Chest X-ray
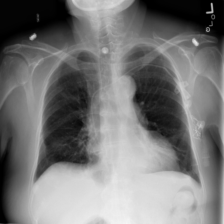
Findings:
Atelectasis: negative
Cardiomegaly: negative
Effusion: positive
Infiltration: negative
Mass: negative
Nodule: negative
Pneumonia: positive
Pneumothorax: negative
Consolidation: negative
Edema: negative
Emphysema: negative
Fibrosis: negative
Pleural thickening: negative
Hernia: negative